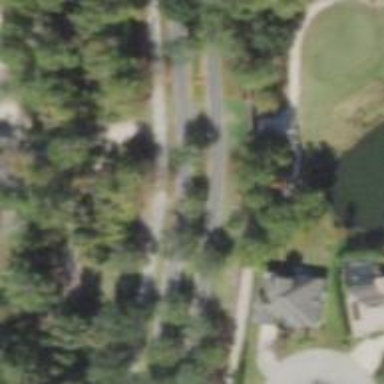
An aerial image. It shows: Path for both roads and golfers.